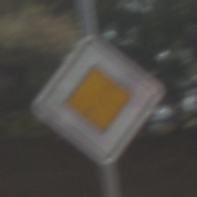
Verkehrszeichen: Vorfahrtsstrasse
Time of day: MorningAfternoon
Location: Outdoor (Nature)
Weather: PartlyCloudy
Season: NotSpecified
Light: Natural